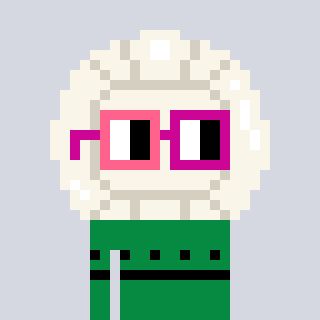
a pixel art character with square pink and red glasses, a volleyball-shaped head and a green-colored body on a cool background